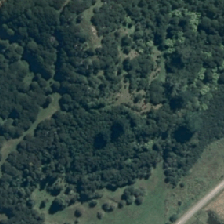
Land cover: broadleaved_indigenous_hardwood